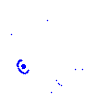
Particle: kaon